This plot shows a bearing's acceleration signal over time (raw waveform). Diagnose the bearing from this image, choosing from: normal, inner_race, outer_race, ball.
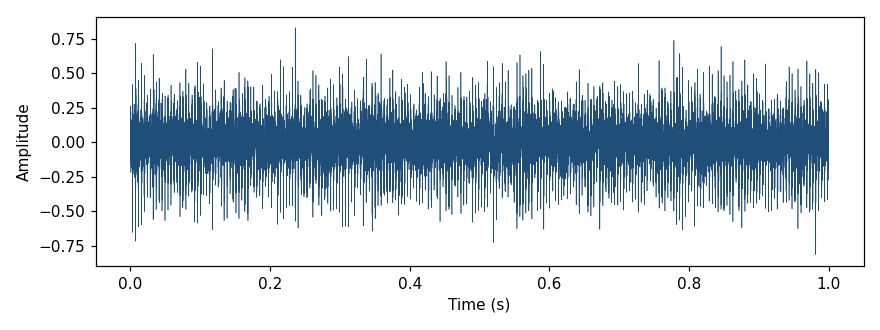
Answer: outer_race